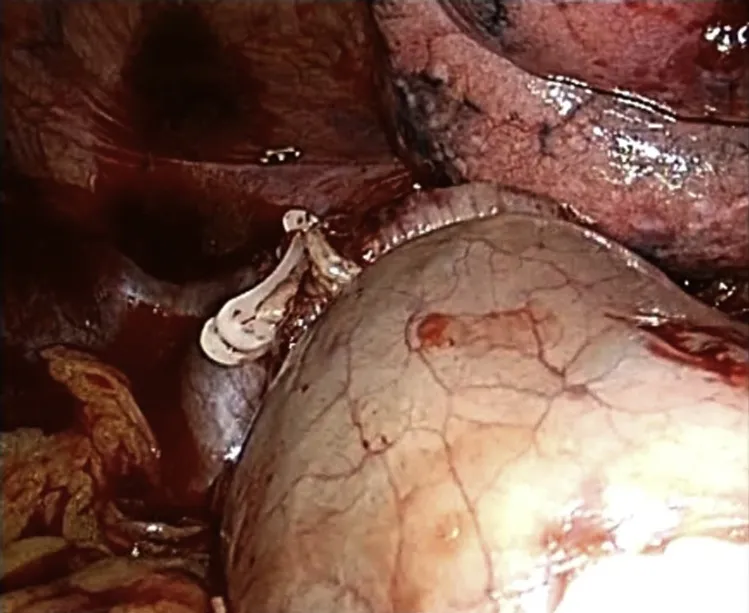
Thoracoscopic approach: esophago-gastric termino-lateral mechanical anastomosis.
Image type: radiology (ct)